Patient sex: M
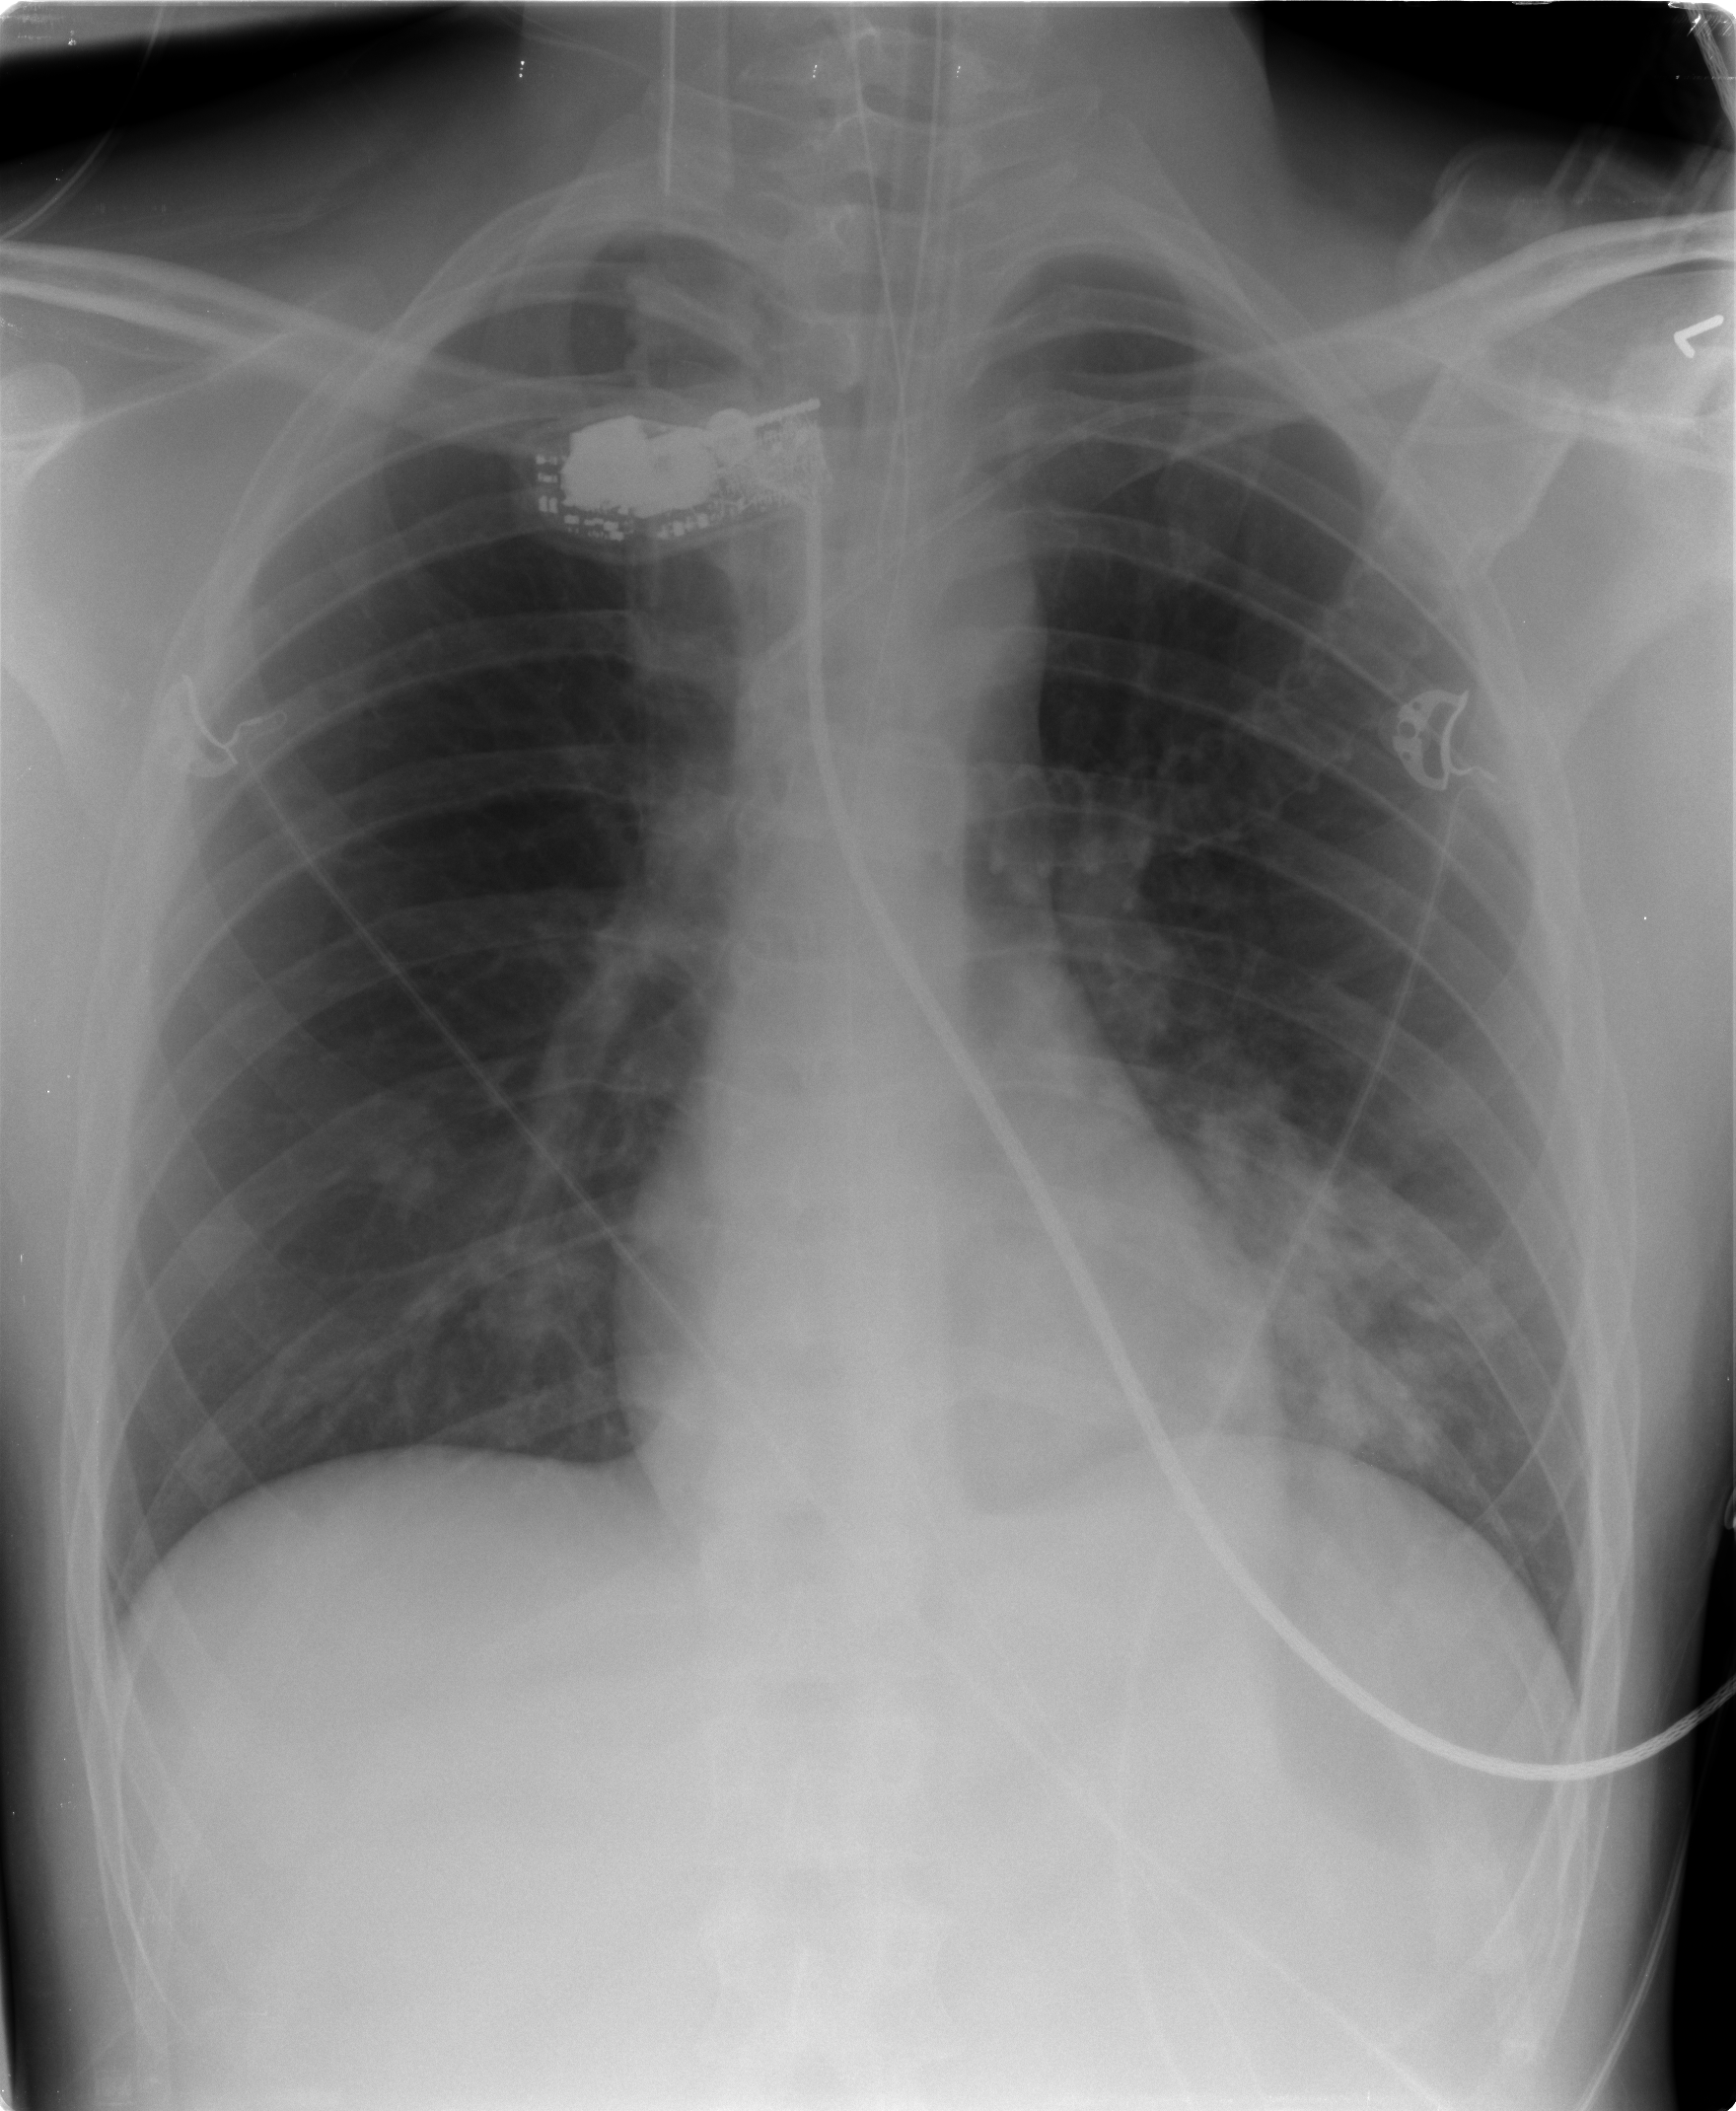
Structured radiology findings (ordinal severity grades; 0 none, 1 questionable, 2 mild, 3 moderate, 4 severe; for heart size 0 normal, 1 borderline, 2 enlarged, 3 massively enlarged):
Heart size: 0
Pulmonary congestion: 0
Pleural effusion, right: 0
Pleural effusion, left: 0
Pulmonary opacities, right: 0
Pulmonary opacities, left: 2
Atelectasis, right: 0
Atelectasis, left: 2